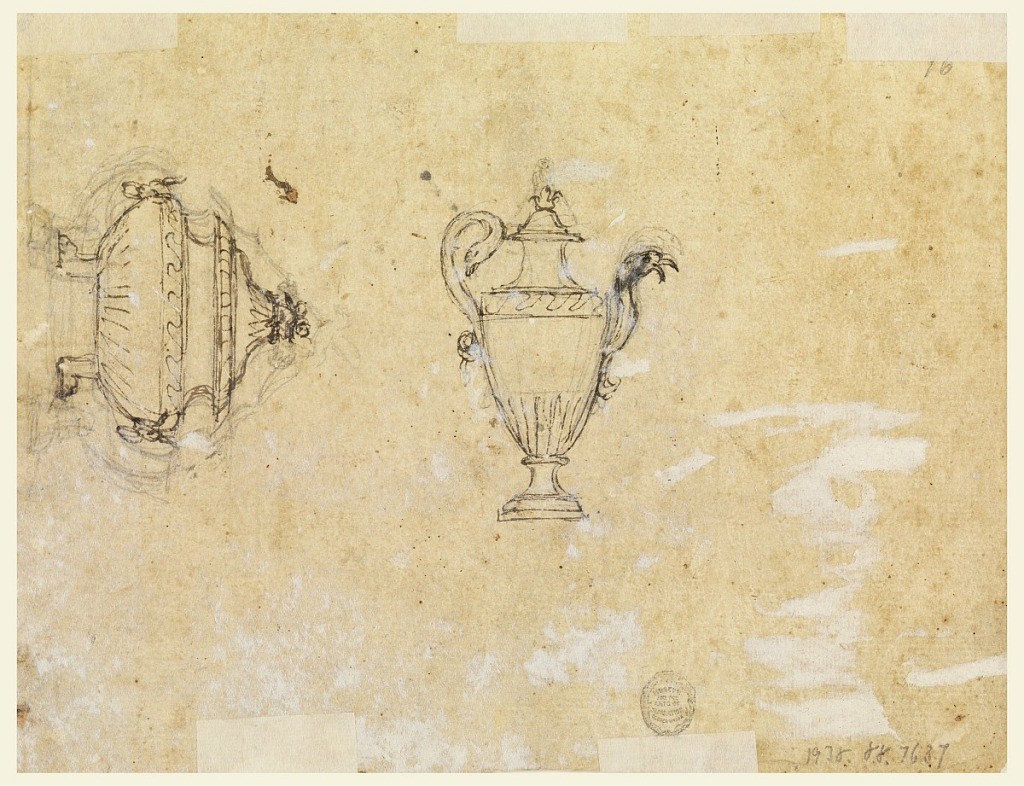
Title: Recto: A Fountain Group
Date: late 18th century
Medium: Graphite, pen and black ink, brush and sepia on paper; verso: graphite, pen and dark ink
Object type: Drawing
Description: Recto: A woman with a cloth is sitting upon a dolphin; beside it are two mermaids and two small boys. The round basin is sketched. Verso: a pitcher with a cover, a handle in the shape of a maze; the spout is formed by upper part of an eagle. At left, in vertical direction, the tureen with two lion feet, two masks with rings as handles, and a fruit basket as finial.